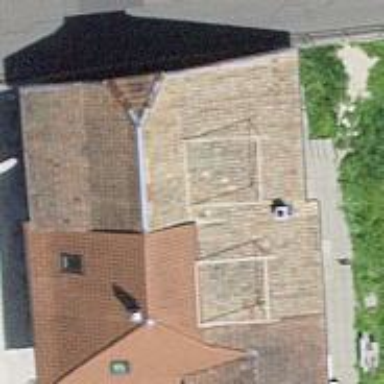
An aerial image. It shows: Semi-detached house.